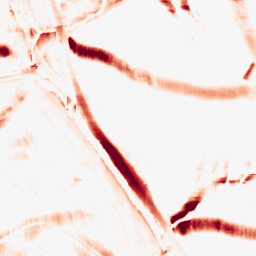
Category: morphological
Decomposition family: rolling_ball
Decomposition parameters: radius: 10
Upsampling method: cubic_mitchell
Upsampling parameters: scale: 2
Upsampling scale: 2